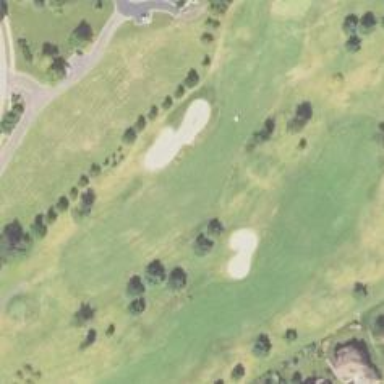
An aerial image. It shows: Golf fairway surrounded by grass.